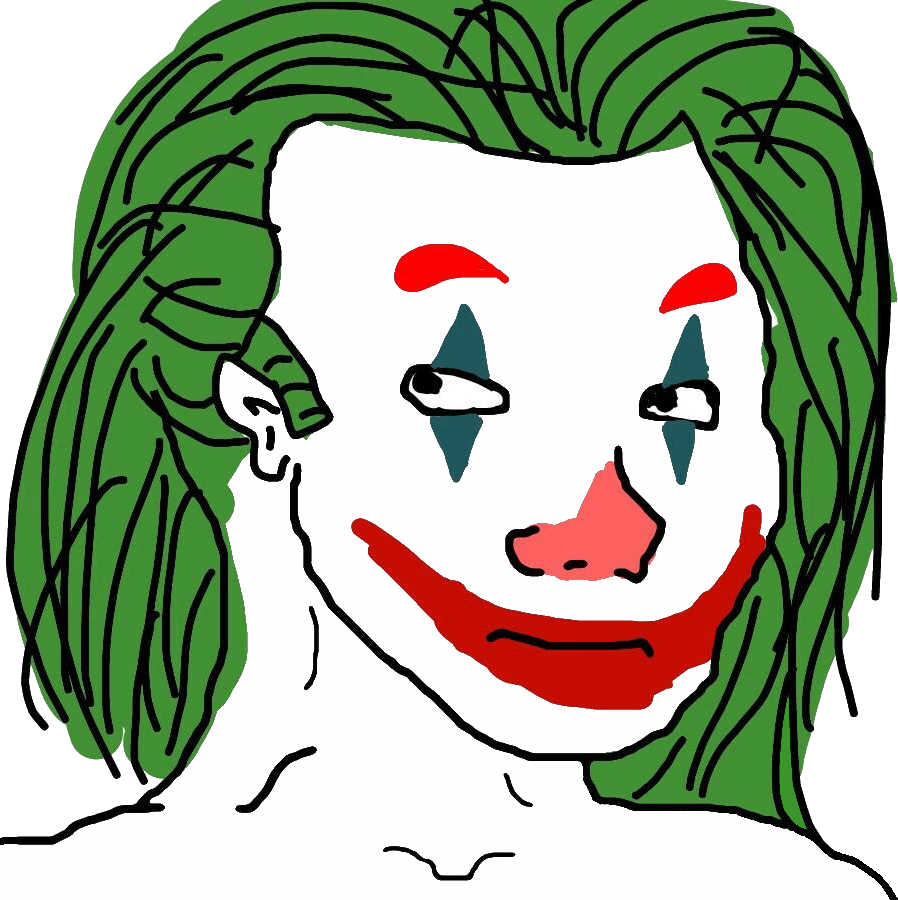
Label: 5_Doomer